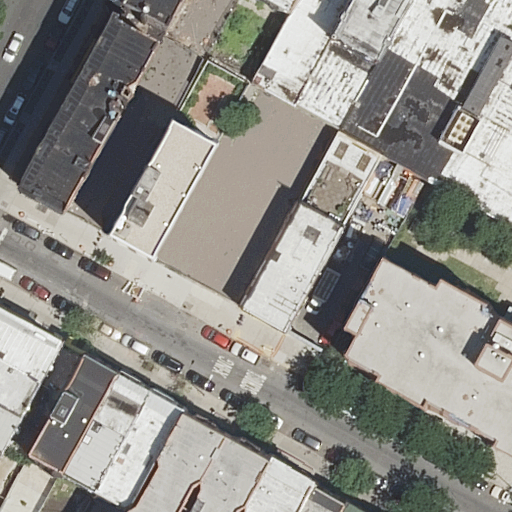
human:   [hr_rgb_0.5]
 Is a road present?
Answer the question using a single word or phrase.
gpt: yes

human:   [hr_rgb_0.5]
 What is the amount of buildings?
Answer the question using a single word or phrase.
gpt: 21

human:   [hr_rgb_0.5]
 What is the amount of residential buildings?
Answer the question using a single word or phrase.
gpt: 21

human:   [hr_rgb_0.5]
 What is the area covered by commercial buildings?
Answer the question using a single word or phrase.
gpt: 0m2

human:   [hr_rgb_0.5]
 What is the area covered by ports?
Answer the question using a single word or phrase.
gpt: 0m2

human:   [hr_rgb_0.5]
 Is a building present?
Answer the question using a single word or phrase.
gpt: yes

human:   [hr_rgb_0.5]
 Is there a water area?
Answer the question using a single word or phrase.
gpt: no

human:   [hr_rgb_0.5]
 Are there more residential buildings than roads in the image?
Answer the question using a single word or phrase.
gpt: yes

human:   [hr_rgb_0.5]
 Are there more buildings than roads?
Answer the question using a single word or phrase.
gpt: yes

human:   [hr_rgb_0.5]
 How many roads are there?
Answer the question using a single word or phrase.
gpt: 2

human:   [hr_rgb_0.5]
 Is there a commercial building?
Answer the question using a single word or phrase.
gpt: no

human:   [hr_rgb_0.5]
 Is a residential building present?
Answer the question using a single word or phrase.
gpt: yes

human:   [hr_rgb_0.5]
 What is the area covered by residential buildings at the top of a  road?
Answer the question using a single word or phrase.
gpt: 2123m2

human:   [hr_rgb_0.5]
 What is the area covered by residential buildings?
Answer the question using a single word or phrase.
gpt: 4674m2

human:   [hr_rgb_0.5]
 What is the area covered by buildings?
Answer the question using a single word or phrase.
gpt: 4674m2

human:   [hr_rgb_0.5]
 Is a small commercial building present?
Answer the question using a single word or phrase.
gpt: no

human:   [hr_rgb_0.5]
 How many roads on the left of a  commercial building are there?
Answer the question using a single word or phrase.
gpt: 0

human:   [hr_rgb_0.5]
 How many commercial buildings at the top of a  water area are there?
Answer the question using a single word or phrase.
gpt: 0

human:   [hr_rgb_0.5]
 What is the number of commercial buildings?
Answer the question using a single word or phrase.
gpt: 0

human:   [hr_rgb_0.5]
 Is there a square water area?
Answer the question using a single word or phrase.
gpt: no

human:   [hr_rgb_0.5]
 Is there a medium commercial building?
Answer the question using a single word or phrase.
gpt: no

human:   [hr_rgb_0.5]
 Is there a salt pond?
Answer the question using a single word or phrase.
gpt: no

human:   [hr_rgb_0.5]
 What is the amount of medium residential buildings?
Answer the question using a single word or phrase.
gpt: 18

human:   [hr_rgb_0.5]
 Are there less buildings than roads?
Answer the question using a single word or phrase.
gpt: no

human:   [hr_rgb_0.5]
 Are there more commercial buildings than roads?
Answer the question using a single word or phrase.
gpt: no

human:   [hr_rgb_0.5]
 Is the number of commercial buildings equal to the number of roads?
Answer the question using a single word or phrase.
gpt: no

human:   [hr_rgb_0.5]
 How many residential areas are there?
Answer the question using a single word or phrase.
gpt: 0

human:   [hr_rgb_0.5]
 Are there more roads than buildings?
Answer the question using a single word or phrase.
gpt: no

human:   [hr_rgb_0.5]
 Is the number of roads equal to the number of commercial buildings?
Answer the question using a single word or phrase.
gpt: no

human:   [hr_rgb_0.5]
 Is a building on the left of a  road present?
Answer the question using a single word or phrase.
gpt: yes

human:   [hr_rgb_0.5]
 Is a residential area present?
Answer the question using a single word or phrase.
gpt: no

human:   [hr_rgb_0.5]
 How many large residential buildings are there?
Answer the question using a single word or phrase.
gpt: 1

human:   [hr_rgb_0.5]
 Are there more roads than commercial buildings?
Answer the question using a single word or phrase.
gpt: yes

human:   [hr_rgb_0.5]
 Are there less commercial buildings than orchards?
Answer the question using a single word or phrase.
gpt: no

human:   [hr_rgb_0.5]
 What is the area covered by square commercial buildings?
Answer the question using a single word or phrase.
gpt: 0m2

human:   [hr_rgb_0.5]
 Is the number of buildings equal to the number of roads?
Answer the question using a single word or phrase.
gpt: no

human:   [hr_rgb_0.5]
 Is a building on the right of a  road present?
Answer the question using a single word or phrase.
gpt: yes

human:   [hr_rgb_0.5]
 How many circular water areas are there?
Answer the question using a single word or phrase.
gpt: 0

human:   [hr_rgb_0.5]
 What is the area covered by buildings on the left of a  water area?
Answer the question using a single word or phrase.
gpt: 0m2

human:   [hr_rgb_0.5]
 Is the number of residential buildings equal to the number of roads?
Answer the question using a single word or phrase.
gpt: no

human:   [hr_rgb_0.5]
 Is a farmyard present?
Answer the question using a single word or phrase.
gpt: no

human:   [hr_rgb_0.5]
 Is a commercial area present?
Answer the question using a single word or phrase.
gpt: no

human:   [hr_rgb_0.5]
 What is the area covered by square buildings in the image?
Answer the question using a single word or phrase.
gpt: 0m2

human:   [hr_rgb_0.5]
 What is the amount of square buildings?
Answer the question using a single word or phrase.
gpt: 0

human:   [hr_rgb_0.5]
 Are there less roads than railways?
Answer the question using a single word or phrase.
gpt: no

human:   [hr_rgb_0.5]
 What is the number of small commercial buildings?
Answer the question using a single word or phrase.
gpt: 0

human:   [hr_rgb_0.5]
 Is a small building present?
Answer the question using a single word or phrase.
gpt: yes

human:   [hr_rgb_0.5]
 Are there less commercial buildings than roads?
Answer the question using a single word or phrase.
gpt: yes

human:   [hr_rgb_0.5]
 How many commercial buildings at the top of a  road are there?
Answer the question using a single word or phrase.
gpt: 0

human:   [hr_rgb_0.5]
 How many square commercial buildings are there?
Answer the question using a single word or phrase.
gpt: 0

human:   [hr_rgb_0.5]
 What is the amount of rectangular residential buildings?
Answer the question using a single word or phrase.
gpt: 15

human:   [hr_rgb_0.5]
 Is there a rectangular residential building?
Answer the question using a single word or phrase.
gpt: yes

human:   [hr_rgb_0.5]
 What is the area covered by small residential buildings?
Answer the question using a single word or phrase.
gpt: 185m2

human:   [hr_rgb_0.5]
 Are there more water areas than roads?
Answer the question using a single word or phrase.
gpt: no

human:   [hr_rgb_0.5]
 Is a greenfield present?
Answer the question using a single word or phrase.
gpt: no

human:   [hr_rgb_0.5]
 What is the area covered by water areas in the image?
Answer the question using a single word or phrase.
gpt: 0m2

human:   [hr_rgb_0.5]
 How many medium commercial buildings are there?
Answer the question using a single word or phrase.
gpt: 0

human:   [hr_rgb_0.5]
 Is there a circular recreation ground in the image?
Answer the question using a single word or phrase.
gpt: no

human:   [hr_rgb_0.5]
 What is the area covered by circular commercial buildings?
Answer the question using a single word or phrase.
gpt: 0m2

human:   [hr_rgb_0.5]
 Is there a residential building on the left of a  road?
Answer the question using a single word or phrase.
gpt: yes

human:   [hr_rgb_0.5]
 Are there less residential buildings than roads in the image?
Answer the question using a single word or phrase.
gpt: no

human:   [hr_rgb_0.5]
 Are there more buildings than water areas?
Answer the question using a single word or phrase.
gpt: yes

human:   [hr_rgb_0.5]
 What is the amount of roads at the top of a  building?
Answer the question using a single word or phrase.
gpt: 2

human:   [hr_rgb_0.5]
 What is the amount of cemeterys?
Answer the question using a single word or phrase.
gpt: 0